Field crop: tomato
Growth stage: 1
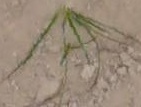
Species: solanum